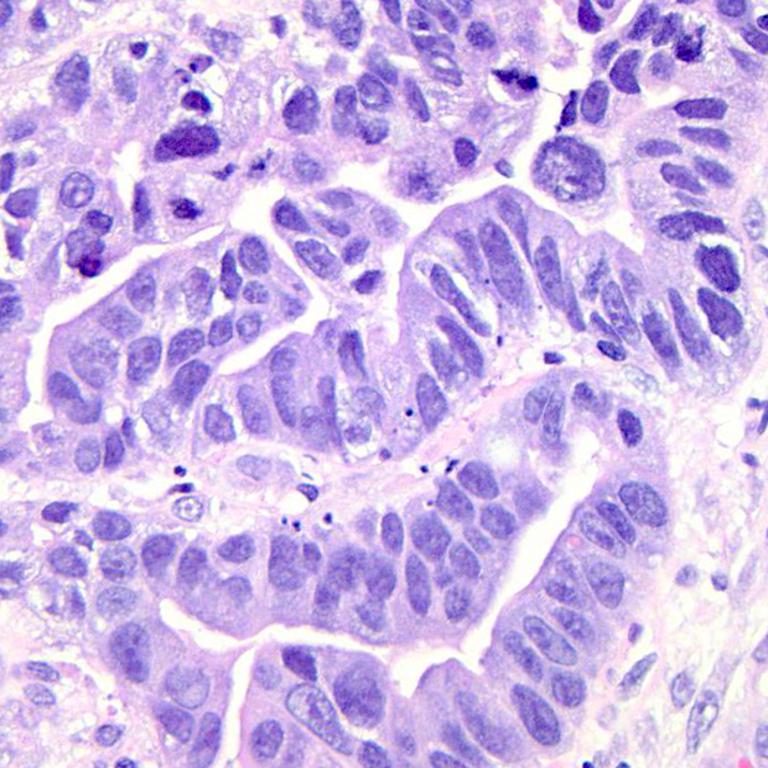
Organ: colon
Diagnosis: adenocarcinomas